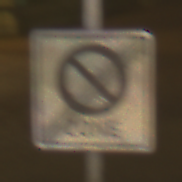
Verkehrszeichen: EndeEingeschraenktesHalteverbotZone
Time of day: Night
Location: Outdoor (Urban)
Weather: Overcast
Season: NotSpecified
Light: Artificial